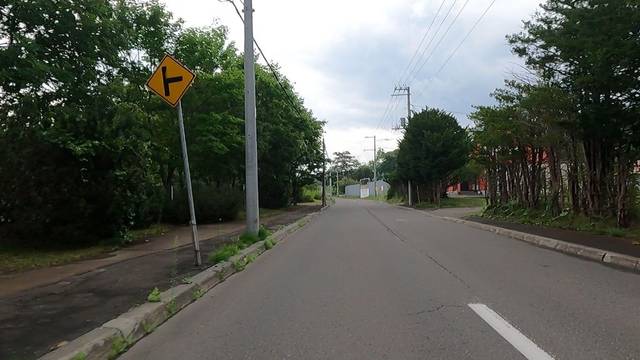
Region: Japan
Coordinates: 42.95, 141.325